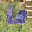
Label: 6